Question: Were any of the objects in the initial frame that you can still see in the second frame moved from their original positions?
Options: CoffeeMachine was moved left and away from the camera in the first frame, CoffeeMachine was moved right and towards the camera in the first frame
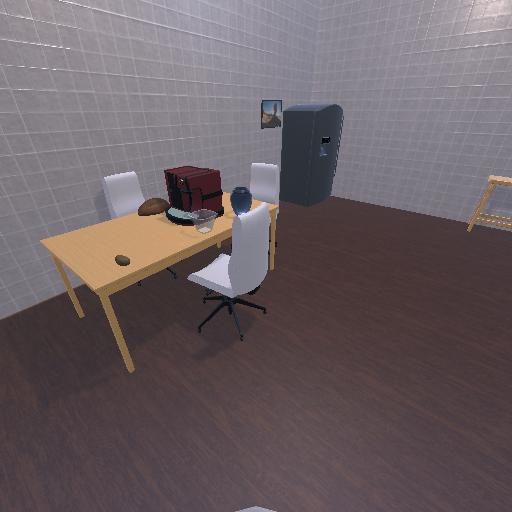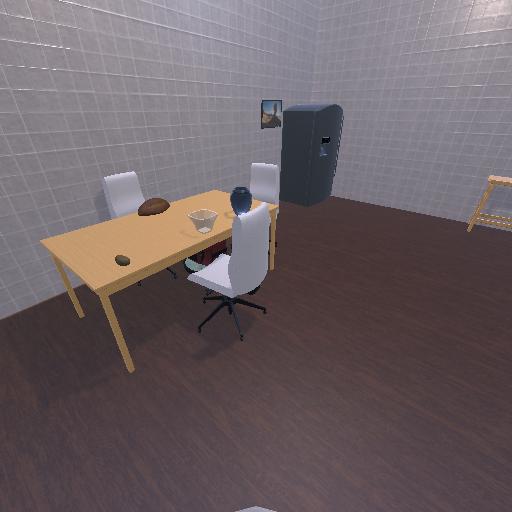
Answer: CoffeeMachine was moved left and away from the camera in the first frame